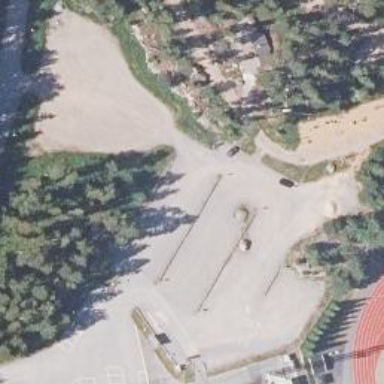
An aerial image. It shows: Parking area.